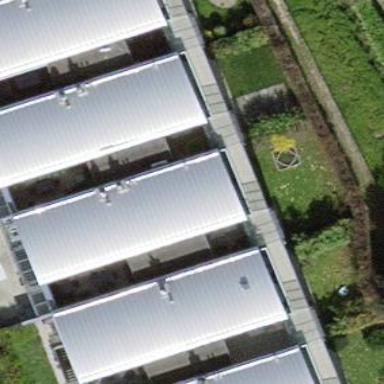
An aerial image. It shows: View of roof of building.